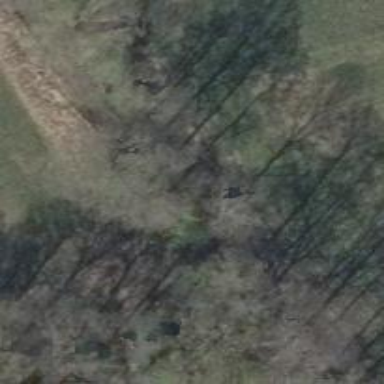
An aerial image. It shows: Row of deciduous broadleaved trees.